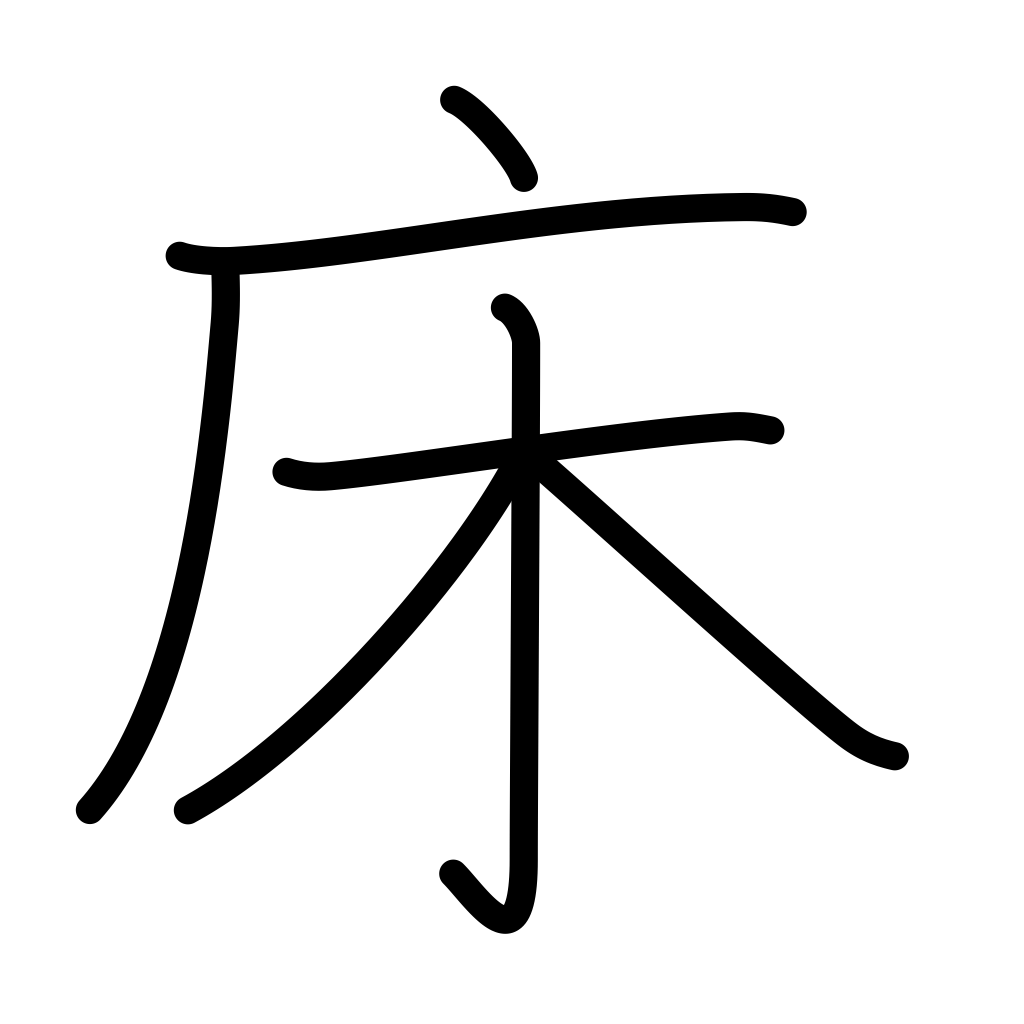
Meaning: bed, counter for beds, floor, padding, tatami